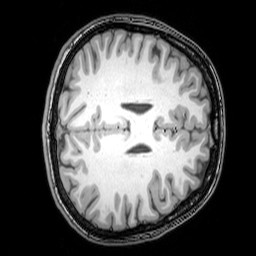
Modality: T1w
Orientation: axial
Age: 22
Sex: female
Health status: healthy
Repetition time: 0.081 s
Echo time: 0.037 s